Field crop: maize
Growth stage: 2
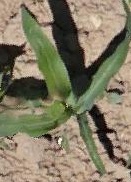
Species: maize